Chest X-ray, PA view. Patient: 63 years old, sex M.
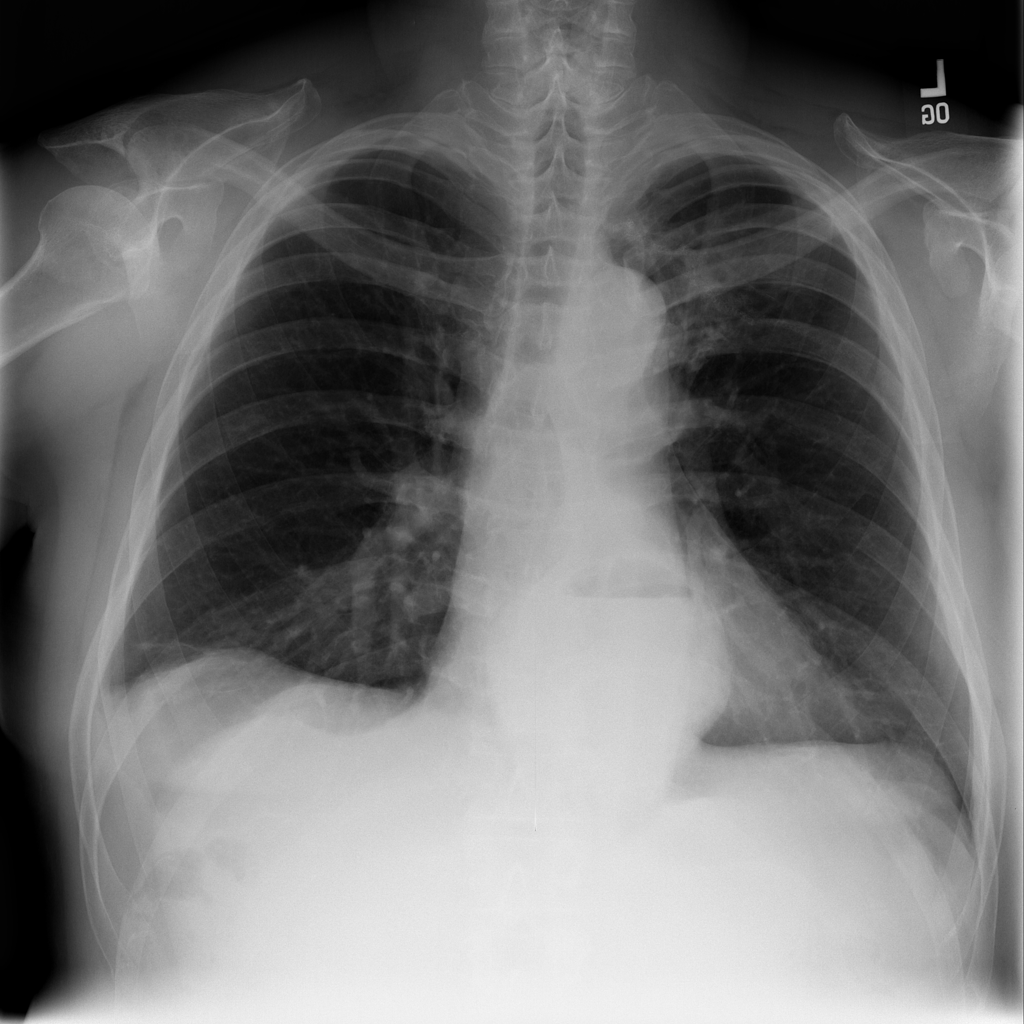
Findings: No Finding